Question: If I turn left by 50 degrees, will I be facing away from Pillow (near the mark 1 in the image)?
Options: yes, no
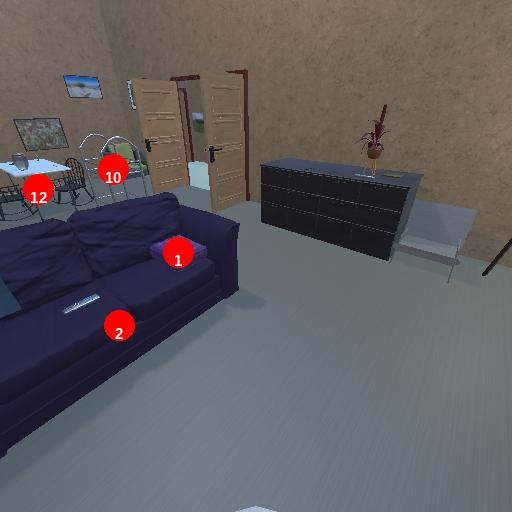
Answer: yes